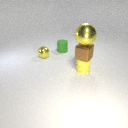
small green rubber cylinder to the right of small yellow metal sphere